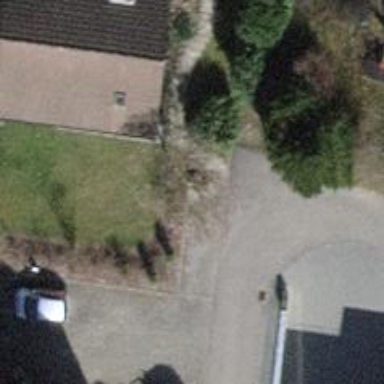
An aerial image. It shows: Alleyway designated as service road.